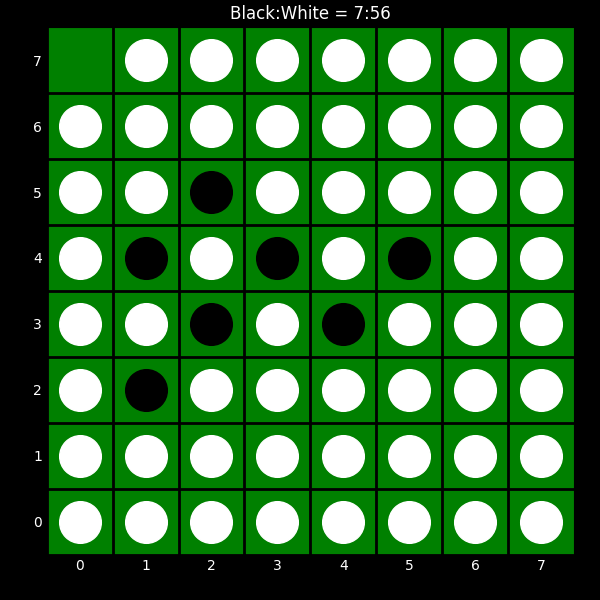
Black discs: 7
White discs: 56